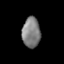
Tissue: lung
Cell type: Epithelial cells
Senescence score: 0.1922
Nuclear area (px): 537
Mean DAPI intensity: 126.702